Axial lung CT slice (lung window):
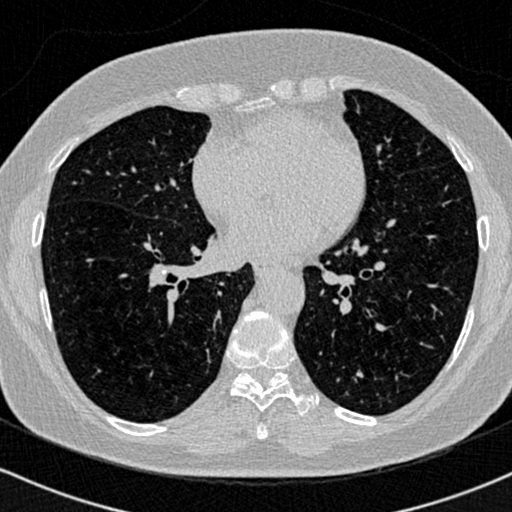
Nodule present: no